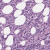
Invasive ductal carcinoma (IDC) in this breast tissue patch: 1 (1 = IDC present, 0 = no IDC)